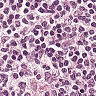
Metastatic tissue present: no